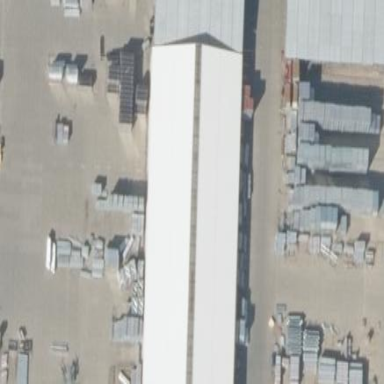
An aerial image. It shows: Warehouse.